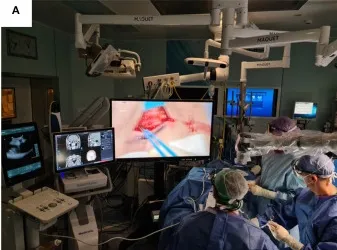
Placement of the technologies in use (4K-3D camera, 55-inch monitor, navigator, and ultrasound) and staff within the OR during surgery for right transpalpebral approach.
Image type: radiology (ct)